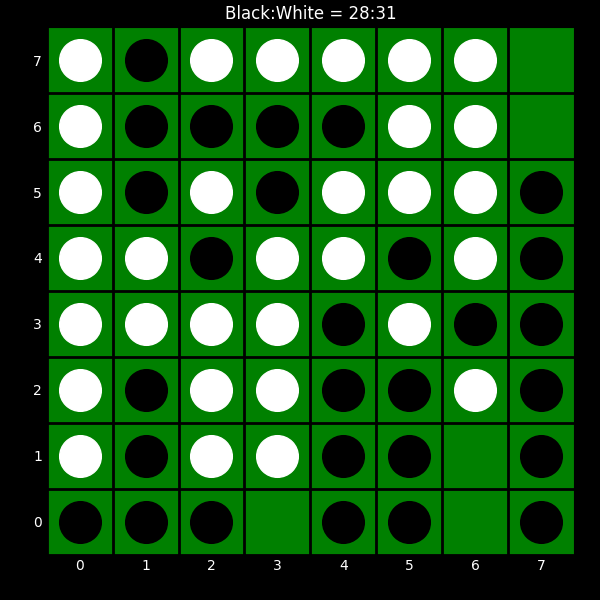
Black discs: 28
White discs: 31